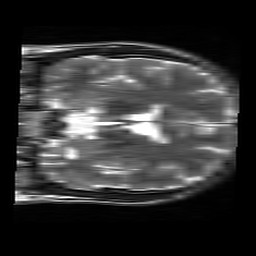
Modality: T2w
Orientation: coronal
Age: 26
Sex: male
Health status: healthy
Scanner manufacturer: siemens
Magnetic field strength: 3 T
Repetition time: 4.01 s
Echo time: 0.116 s